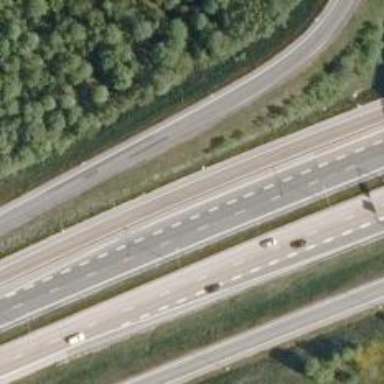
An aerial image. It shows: Asphalt motorway link.